Field crop: maize
Growth stage: 2
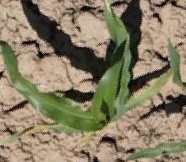
Species: maize